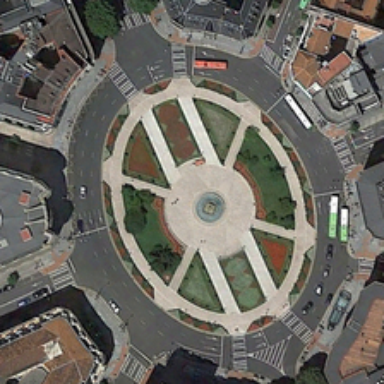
Many buildings and several green trees are around an oval square .